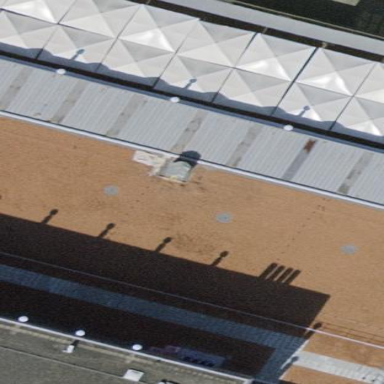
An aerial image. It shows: View of roof of building.